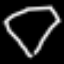
Label: diamond